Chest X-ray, AP view. Patient: 64 years old, sex F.
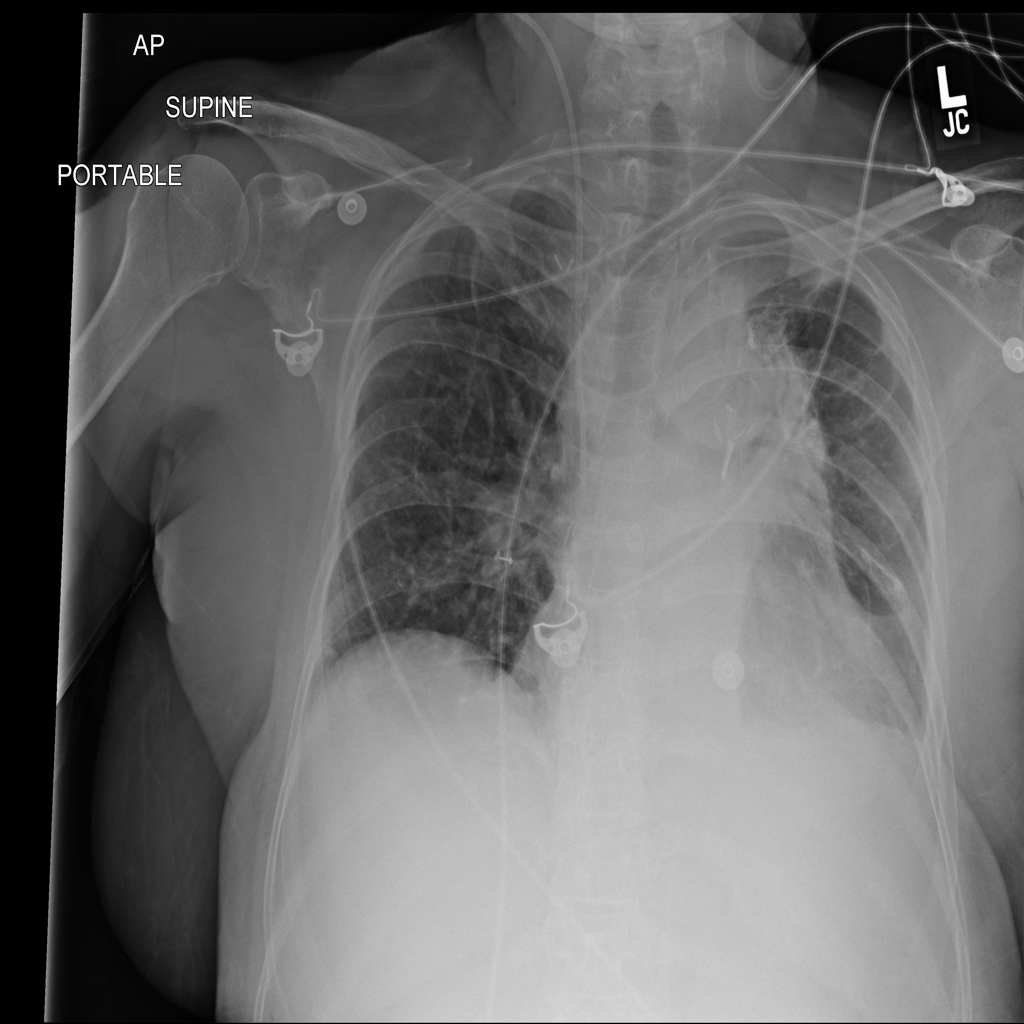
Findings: Cardiomegaly, Effusion